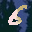
Label: 6